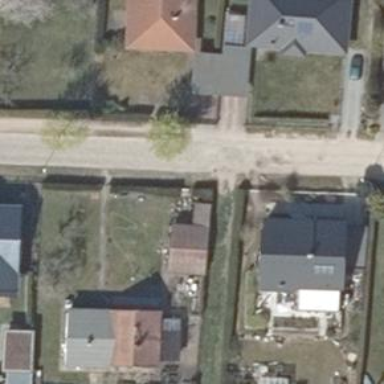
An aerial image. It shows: Residential road with compacted surface.